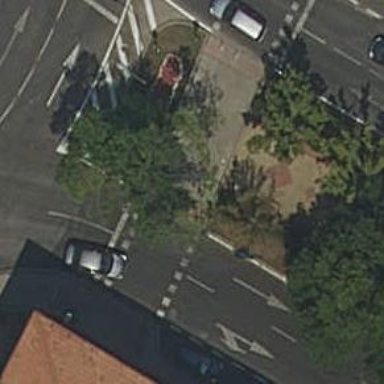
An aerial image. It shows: Asphalt footway with crossing equipped with traffic signals. The crossing includes pedestrian island.